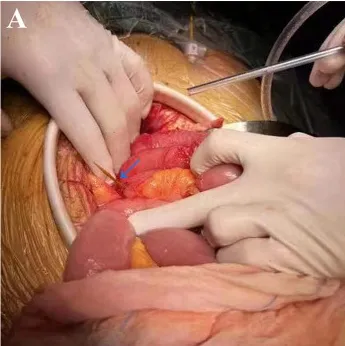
The foreign body was confirmed to be a toothpick (arrow) during exploratory laparotomy.
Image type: medical_photograph (other_medical_photograph)